Interaction volume radius: 5 \u00c5
Interaction volume height: 30 \u00c5
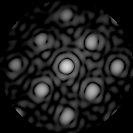
Disorder parameter: 0.1789